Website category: restaurant
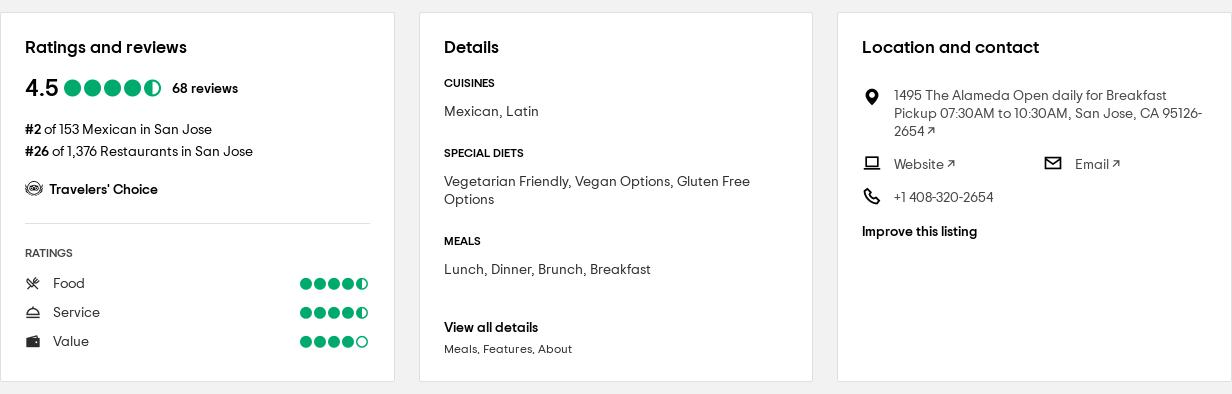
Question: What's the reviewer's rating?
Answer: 4.5

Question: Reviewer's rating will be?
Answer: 4.5

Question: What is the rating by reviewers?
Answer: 4.5

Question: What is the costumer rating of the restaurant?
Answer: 4.5

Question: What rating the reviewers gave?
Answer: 4.5

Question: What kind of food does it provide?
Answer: Mexican, Latin

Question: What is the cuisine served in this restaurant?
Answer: Mexican, Latin

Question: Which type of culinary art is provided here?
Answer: Mexican, Latin

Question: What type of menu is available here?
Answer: Mexican, Latin

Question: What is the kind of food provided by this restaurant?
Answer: Mexican, Latin

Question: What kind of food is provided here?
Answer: Mexican, Latin

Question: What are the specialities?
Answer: Mexican, Latin

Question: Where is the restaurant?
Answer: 1495 The Alameda Open daily for Breakfast Pickup 07:30AM to 10:30AM, San Jose, CA 95126-2654

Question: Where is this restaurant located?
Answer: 1495 The Alameda Open daily for Breakfast Pickup 07:30AM to 10:30AM, San Jose, CA 95126-2654

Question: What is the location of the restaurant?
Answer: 1495 The Alameda Open daily for Breakfast Pickup 07:30AM to 10:30AM, San Jose, CA 95126-2654

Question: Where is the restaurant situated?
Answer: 1495 The Alameda Open daily for Breakfast Pickup 07:30AM to 10:30AM, San Jose, CA 95126-2654

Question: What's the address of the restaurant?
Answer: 1495 The Alameda Open daily for Breakfast Pickup 07:30AM to 10:30AM, San Jose, CA 95126-2654

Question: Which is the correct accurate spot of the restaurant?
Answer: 1495 The Alameda Open daily for Breakfast Pickup 07:30AM to 10:30AM, San Jose, CA 95126-2654

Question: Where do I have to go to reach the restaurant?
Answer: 1495 The Alameda Open daily for Breakfast Pickup 07:30AM to 10:30AM, San Jose, CA 95126-2654

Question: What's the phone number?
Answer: +1 408-320-2654

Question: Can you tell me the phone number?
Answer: +1 408-320-2654

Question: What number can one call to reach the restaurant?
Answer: +1 408-320-2654

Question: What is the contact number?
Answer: +1 408-320-2654

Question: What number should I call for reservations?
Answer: +1 408-320-2654

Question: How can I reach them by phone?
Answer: +1 408-320-2654